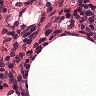
Metastatic tissue present: no